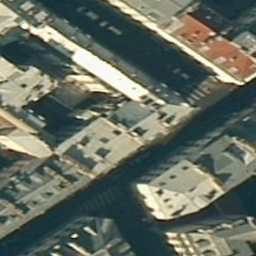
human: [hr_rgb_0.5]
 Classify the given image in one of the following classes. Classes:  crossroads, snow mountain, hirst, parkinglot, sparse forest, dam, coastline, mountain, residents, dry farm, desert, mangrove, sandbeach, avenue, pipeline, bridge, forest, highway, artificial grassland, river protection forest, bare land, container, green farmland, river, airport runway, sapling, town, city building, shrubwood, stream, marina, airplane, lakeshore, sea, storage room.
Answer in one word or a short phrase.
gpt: city building